Question:
the image is the example of toggle. When the toggle button is unchecked, it will be the first one.
When mouse over, the toggle button will be the second one, and when it is checked, it will be the 3th one.
I don't know how to draw the button with protruding feel(2nd) and concave feel (3th) with XAML.
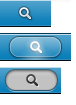
Answer: I'm not sure this is the right place for this kind of question as this site is mainly for programming questions and this is obviously a pure graphical question.
Regarding your question - In Expression Blend there's an option of applying an InnerShadow and outer glow. An outer glow could help you with achieving the second image, and an InnerShadow will help you achieve the 3rd image.
You can read about it in here -
<URL>
Also -
<URL>